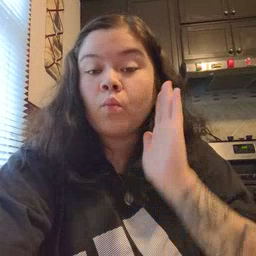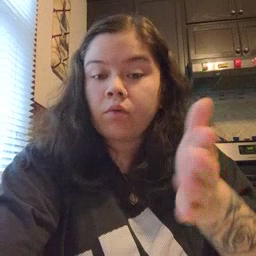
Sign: will